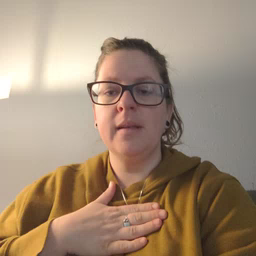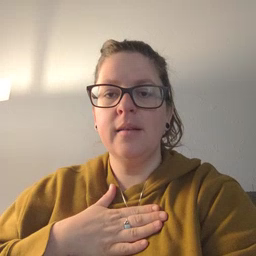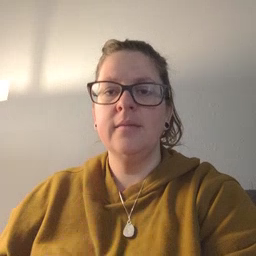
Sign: minemy